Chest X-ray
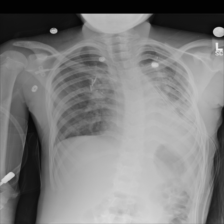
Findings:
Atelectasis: negative
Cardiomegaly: negative
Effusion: negative
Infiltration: negative
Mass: negative
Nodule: negative
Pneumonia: negative
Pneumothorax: negative
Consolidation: negative
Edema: negative
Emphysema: negative
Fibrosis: negative
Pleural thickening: negative
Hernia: negative